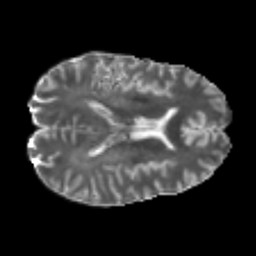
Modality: T2w
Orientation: axial
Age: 30
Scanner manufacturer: philips
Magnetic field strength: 3 T
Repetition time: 8.569 s
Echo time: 0.1273 s